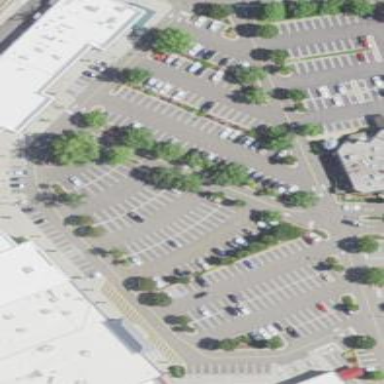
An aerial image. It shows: Parking area with surface.